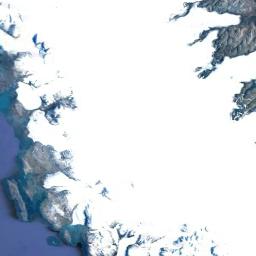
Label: snowberg